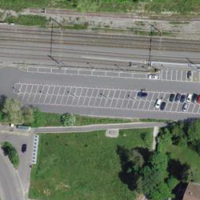
EUNIS habitat code: 57
Species observed at this site:
Passer domesticus
Fringilla coelebs
Turdus merula